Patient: sex F, age 54
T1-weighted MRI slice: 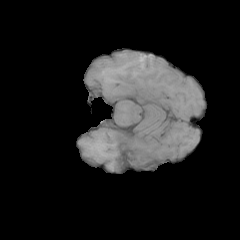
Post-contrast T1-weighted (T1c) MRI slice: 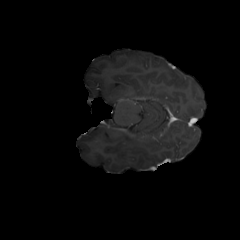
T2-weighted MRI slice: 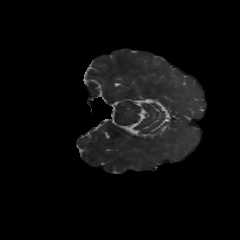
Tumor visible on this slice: no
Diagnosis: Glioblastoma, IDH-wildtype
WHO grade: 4